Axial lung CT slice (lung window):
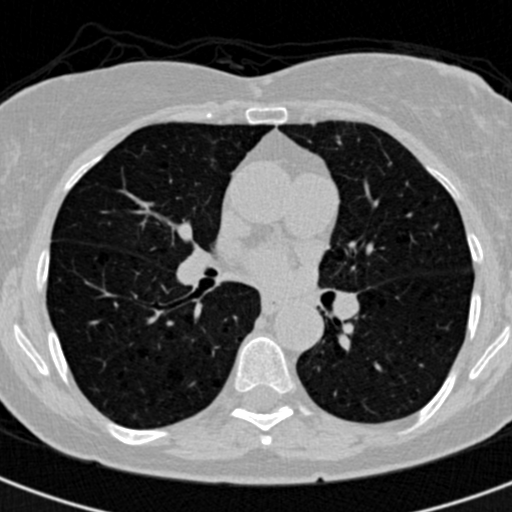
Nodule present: no